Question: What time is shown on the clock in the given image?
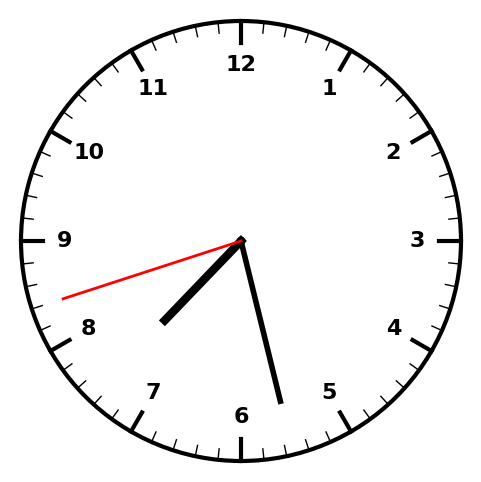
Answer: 07:27:42